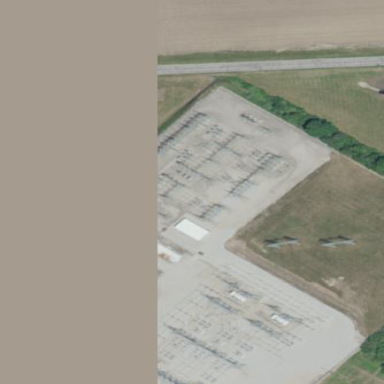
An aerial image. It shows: Fenced power substation at the transmission level.